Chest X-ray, AP view. Patient: 46 years old, sex M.
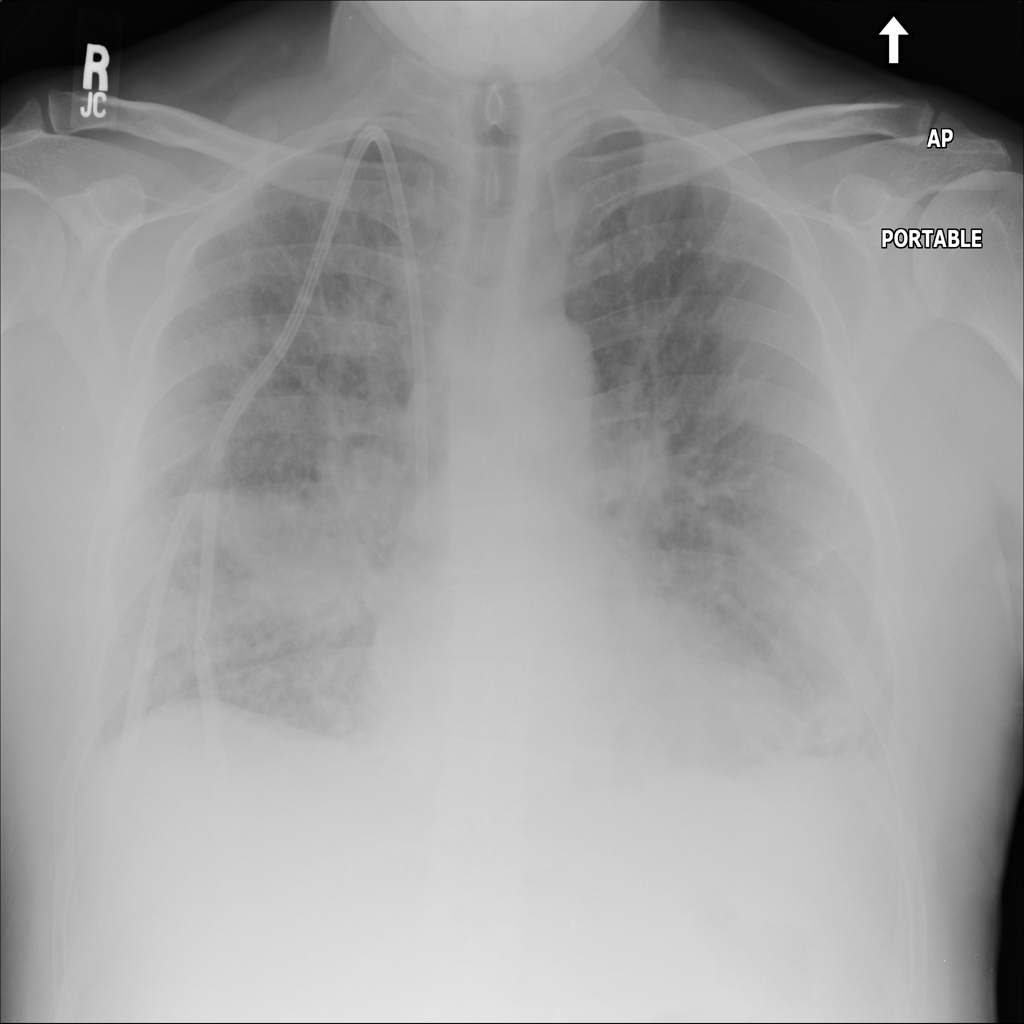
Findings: Edema, Infiltration